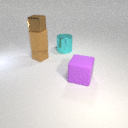
large purple rubber cube in front of small brown rubber cube